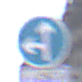
Verkehrszeichen: VorgeschriebeneFahrtrichtungGeradeausOderLinks
Zusatzzeichen unten: EinspurigeFahrzeugeFrei6
Umgebung: Outdoor, Urban
Tageszeit: MorningAfternoon
Wetter: PartlyCloudy
Licht: Natural
Jahreszeit: NotSpecified
Kontrast: LowContrast